Question: In my iOS application, I am using the DocumentInteractionController to preview the .csv document.
'''
self.documentController = [UIDocumentInteractionController interactionControllerWithURL:fileLocation];
[self.documentController setDelegate:self];
[self.documentController presentPreviewAnimated:YES];
'''
However, I am finding that the navigation bar is completely transparent. The back button is white, so it is not visible due to the white background.

Note that I have styled the navigation bar in the AppDelegate:
'''
[[UINavigationBar appearance] setBarTintColor:[UIColor colorWithRed:0/255.0f green:138/255.0f blue:188/255.0f alpha:1.0f]];
[[UINavigationBar appearance] setTintColor:[UIColor whiteColor]];
[[UINavigationBar appearance] setTitleTextAttributes:@{NSFontAttributeName:[UIFont fontWithName:@"DINPro-Bold" size:17]}];
[[UINavigationBar appearance] setBackgroundImage:[[UIImage alloc] init] forBarPosition:UIBarPositionAny barMetrics:UIBarMetricsDefault];
[[UINavigationBar appearance] setShadowImage:[UIImage imageNamed:@"shadow"]];
[[UITabBar appearance] setSelectedImageTintColor:[UIColor whiteColor]];
[[UITabBar appearance] setTintColor:[UIColor whiteColor]];
[[UIApplication sharedApplication] setStatusBarStyle:UIStatusBarStyleLightContent animated:NO];
'''
Essentially, my question is how can I make the appearance of the navigation bar in the DocumentInteractionController View Controller consistent with the appearance of the navigation bar throughout the entire app (or at least visible!).
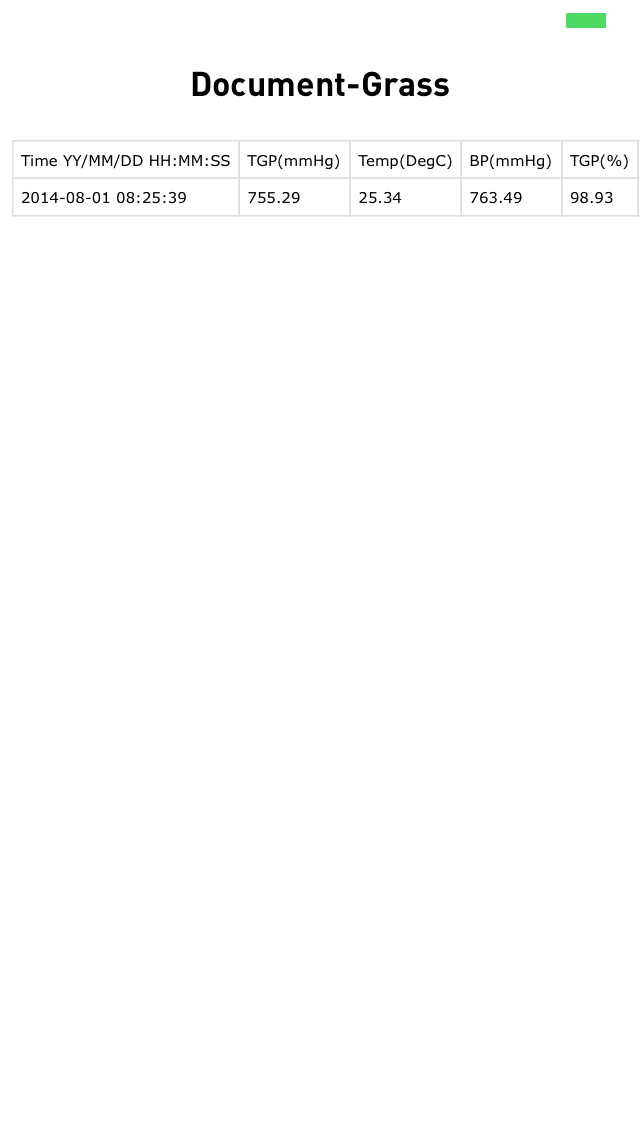
Answer: This line puts a transparent (or rather void) background image to your UINavigationBar. Why is that?
'''
[[UINavigationBar appearance] setBackgroundImage:[[UIImage alloc] init] forBarPosition:UIBarPositionAny barMetrics:UIBarMetricsDefault];
'''
Just remove the line and everything works well.
If you want to set a shadow image, then you should think about using 'appearanceWhenContainedIn:' instead of 'appearance' so it won't spread to unhandled controllers.
As for the Status Bar Style, the simplest way would be to pass 'self.navigationController' as the presenter, instead of self:
'''
- (UIViewController *) documentInteractionControllerViewControllerForPreview: (UIDocumentInteractionController *) controller {
return self.navigationController;
}
'''
Hope this will help,